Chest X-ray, PA view. Patient: 53 years old, sex F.
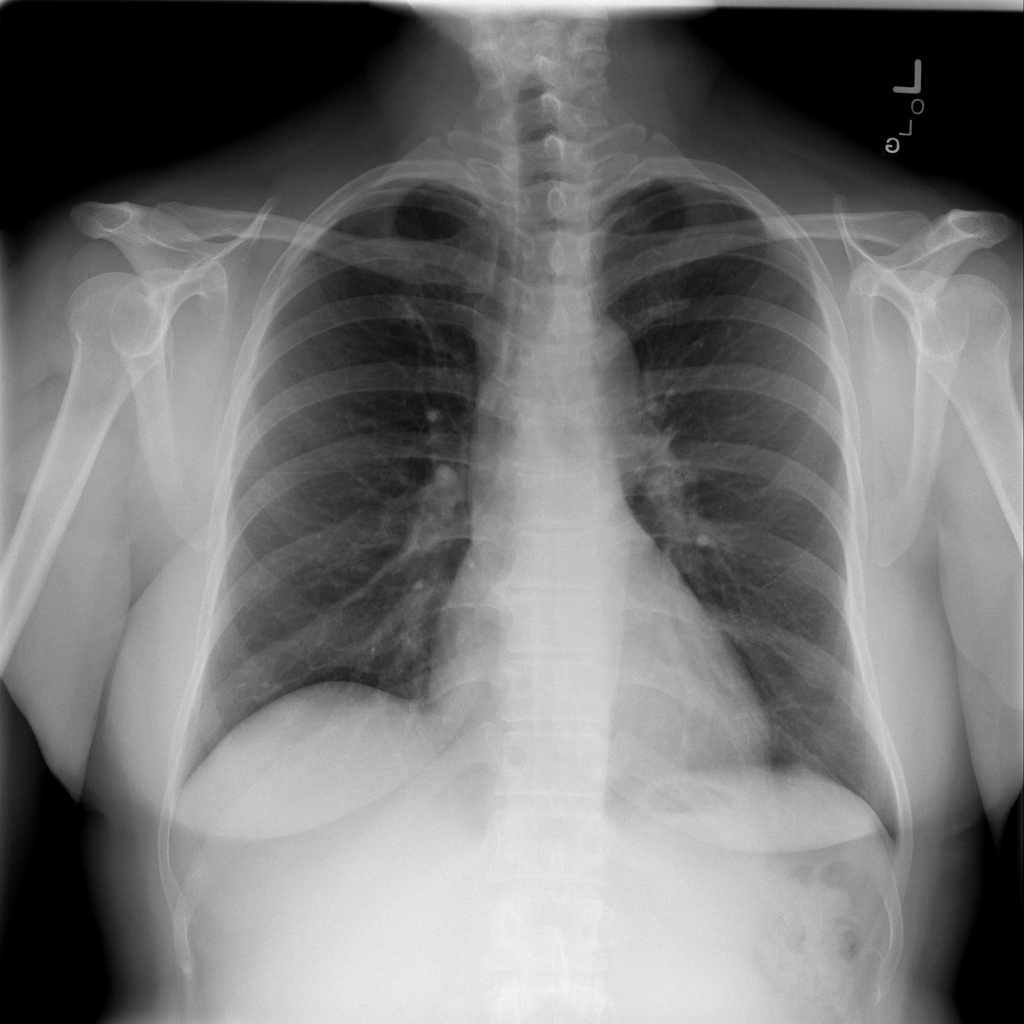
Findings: No Finding